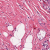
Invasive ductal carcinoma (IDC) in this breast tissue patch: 0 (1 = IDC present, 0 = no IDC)